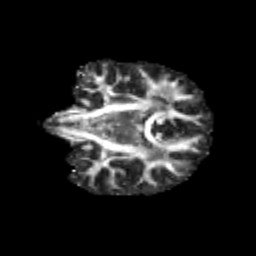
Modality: FA
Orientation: coronal
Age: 13
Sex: male
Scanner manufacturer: siemens
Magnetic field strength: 3 T
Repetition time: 3.8 s
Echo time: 0.07 s